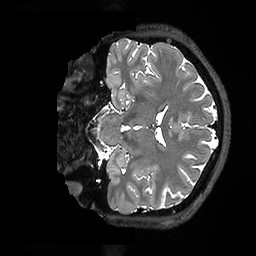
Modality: T2w
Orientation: coronal
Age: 24
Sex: male
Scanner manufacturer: ge
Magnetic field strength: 3 T
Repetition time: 3.202 s
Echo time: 0.0665 s